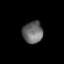
Tissue: lung
Cell type: Endothelial cells
Senescence score: 0.5468
Nuclear area (px): 434
Mean DAPI intensity: 105.809